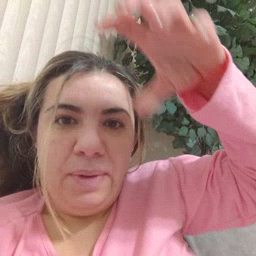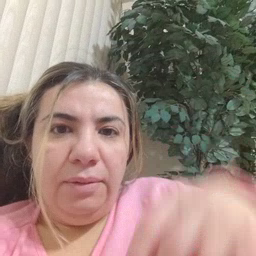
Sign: rain